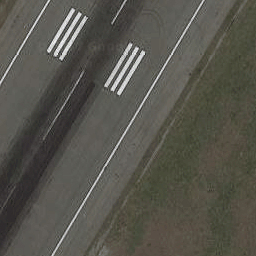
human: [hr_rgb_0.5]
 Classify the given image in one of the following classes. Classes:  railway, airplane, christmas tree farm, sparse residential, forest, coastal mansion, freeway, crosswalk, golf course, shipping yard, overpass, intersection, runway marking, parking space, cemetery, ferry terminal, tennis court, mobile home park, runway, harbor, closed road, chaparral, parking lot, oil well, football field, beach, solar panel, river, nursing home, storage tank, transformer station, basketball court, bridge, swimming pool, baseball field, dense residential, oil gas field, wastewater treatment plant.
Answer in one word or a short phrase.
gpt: runway